Field crop: tomato
Growth stage: 1
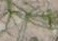
Species: cyperus